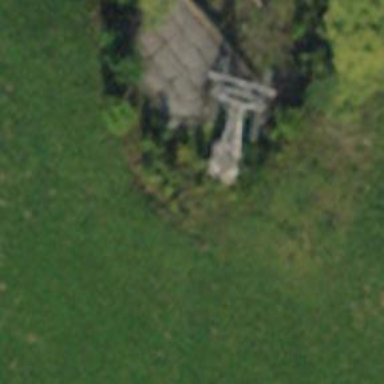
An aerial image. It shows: Pylon for aerialway.